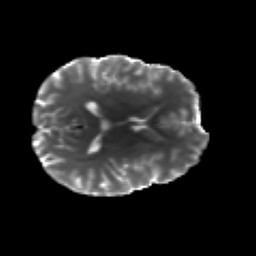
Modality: T2w
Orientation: axial
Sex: male
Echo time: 0.114 s